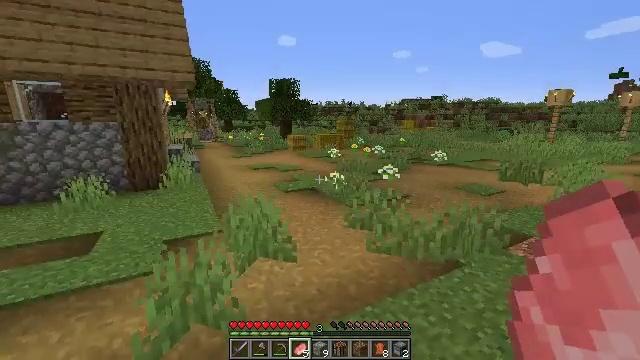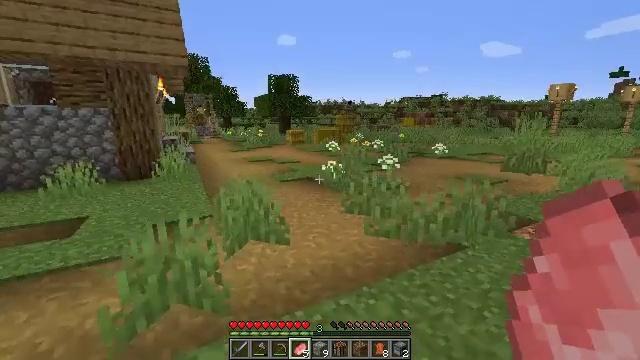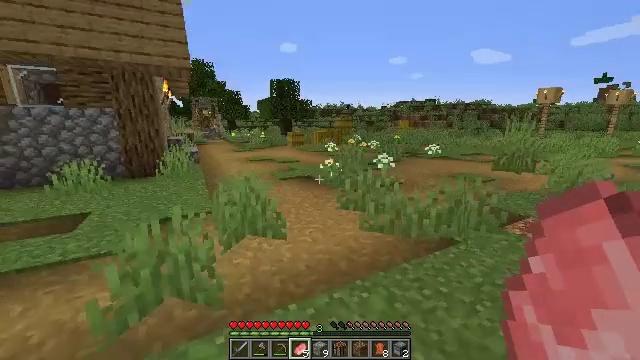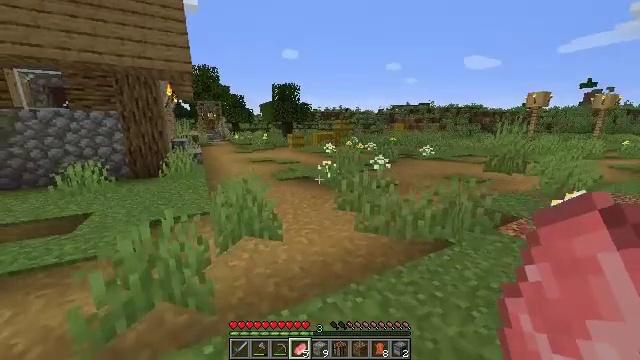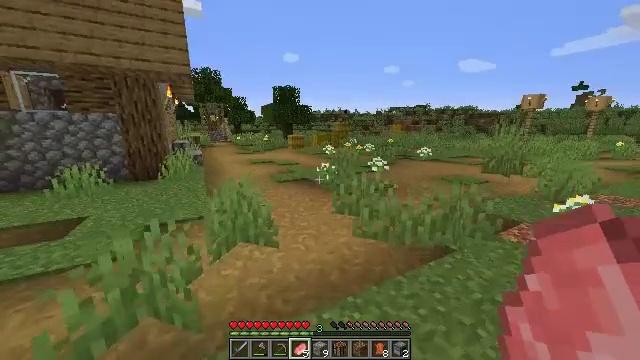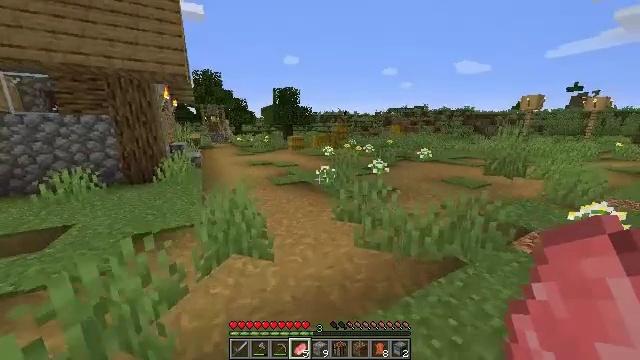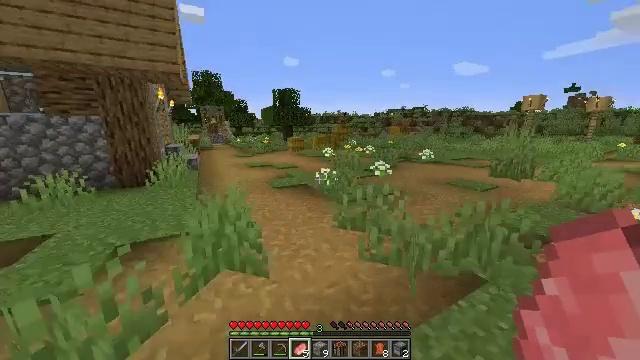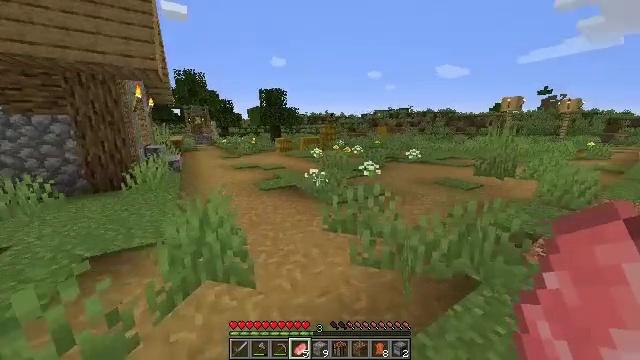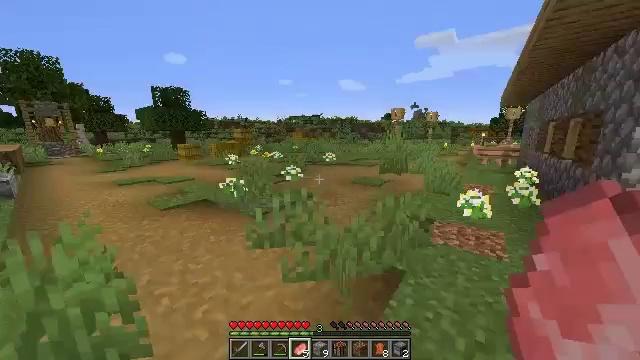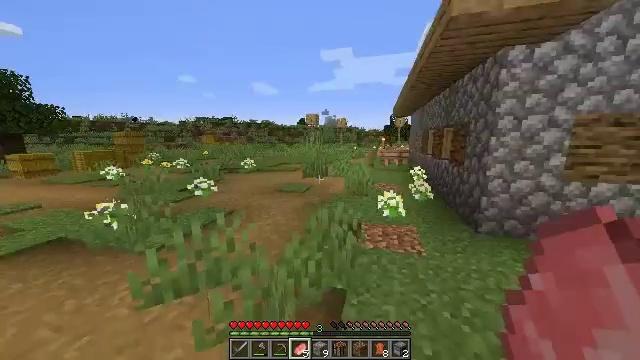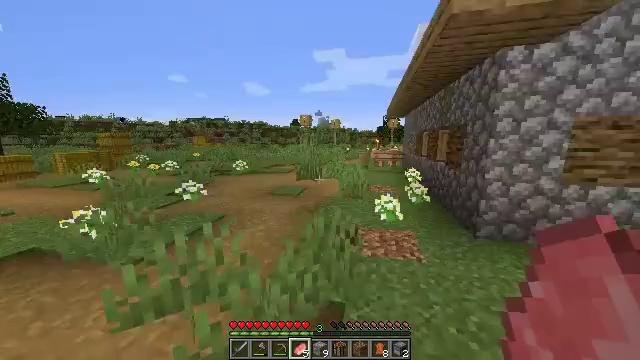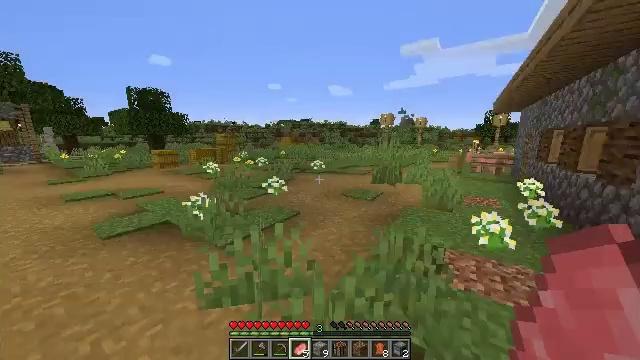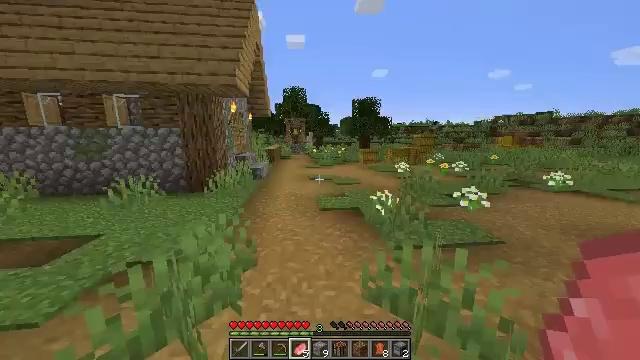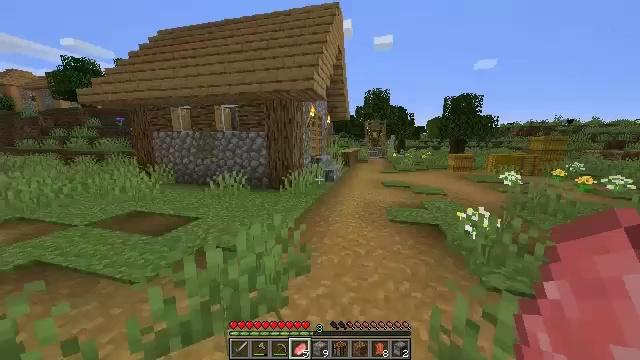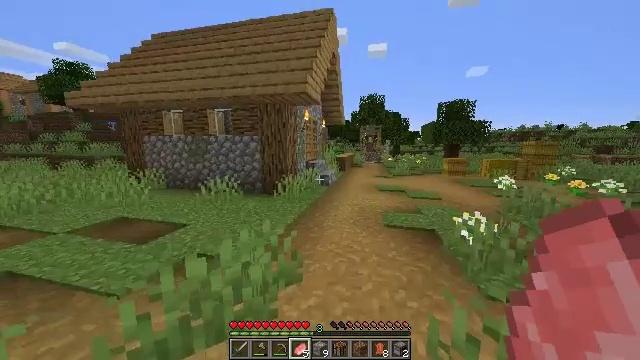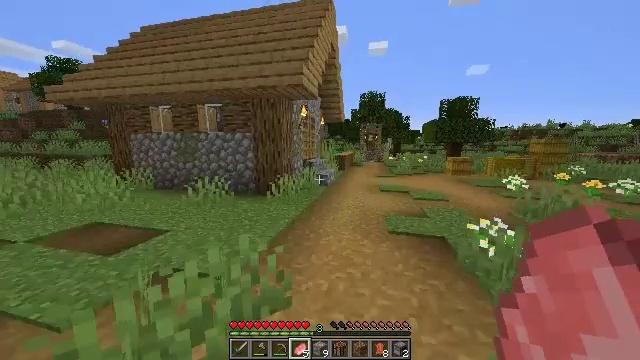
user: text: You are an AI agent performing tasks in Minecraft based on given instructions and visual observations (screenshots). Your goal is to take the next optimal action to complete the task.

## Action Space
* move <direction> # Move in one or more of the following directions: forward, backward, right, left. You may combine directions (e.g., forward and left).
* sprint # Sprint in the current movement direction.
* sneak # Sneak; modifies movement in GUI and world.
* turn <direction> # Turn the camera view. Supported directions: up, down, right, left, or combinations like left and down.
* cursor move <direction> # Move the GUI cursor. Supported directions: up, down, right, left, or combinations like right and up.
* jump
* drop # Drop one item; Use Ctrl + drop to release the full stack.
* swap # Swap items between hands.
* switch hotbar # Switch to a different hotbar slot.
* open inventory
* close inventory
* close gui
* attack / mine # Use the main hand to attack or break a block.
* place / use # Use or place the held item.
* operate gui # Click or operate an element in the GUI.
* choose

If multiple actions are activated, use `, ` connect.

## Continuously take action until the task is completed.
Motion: motion action
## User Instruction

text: Mine the blast furnace.
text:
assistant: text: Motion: move forward, sprint
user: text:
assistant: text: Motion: move forward, sprint
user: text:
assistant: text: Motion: move forward, sprint
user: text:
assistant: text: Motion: move forward, sprint
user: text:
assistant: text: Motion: move forward
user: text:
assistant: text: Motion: move forward
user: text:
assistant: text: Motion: move forward, turn right
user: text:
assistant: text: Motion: move forward, turn right and up
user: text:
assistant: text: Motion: move forward, turn right and up
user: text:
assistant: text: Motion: move forward, turn right
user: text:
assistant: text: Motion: move forward, turn left
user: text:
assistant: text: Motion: move forward, turn left
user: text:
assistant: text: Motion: move forward, turn left
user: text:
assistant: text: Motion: move forward, turn right and up
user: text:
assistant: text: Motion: move forward
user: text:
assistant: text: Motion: move forward
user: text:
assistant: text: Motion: move forward and move right
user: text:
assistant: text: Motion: move forward and move right
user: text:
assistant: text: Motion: move forward and move right
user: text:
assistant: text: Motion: move forward and move right
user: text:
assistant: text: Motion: move forward and move right, turn left and up
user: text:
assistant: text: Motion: move forward and move right, turn left
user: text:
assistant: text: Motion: move forward and move right, turn left
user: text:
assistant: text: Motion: move forward
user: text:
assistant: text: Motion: move forward, turn left, jump
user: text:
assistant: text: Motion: move forward, turn left, jump
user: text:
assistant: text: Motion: move forward, jump
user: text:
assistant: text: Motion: move forward, jump
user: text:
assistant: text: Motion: move forward, jump
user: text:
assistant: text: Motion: move forward, jump